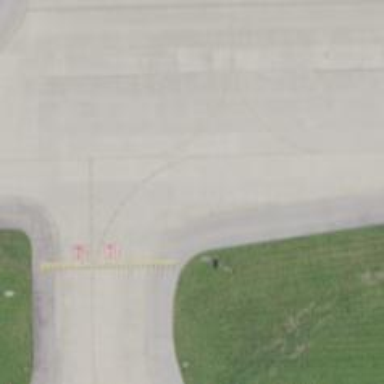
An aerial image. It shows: Image of taxiway at airport.